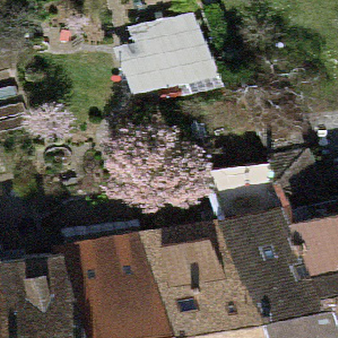
Label: other